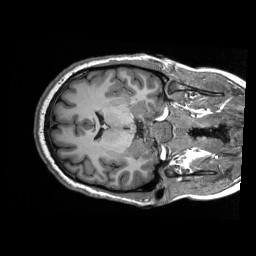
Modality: T1w
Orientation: axial